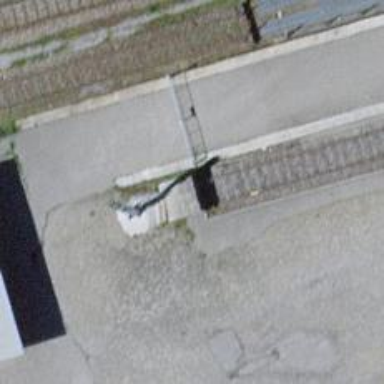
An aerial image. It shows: Railway buffer stop.